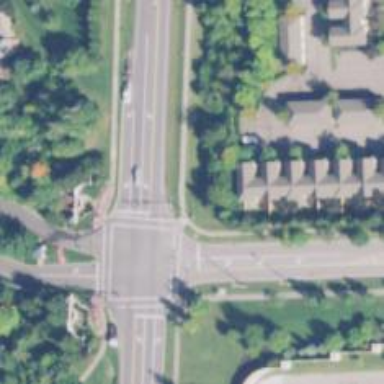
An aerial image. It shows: Crossing on the road with line markings.